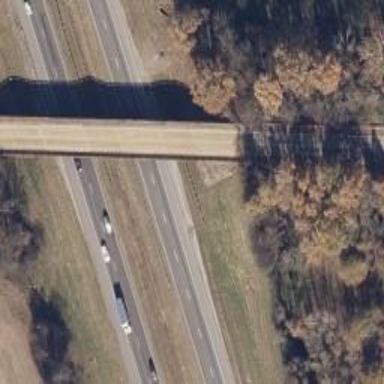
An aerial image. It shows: Viaduct bridge over tertiary road.